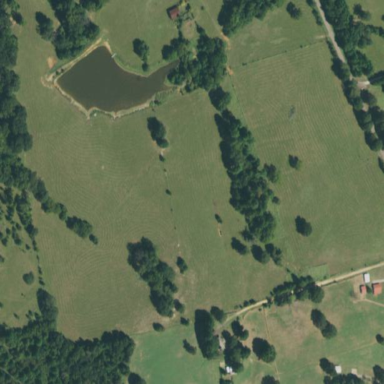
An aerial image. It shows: Pasture area used as meadow.